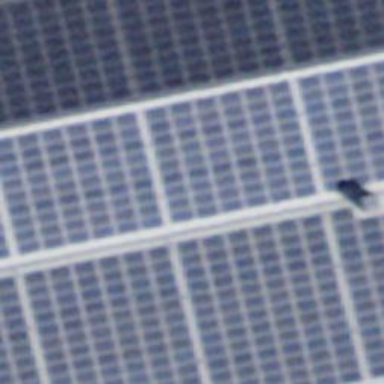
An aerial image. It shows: Solar photovoltaic panel generator.